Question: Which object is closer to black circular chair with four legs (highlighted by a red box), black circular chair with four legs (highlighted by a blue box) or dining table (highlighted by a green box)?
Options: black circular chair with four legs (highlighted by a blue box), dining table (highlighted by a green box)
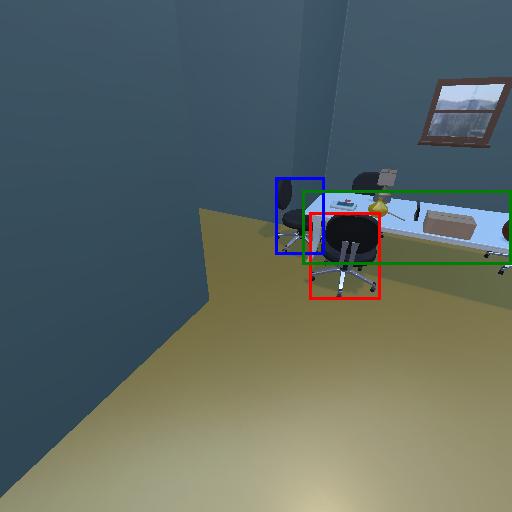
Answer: black circular chair with four legs (highlighted by a blue box)